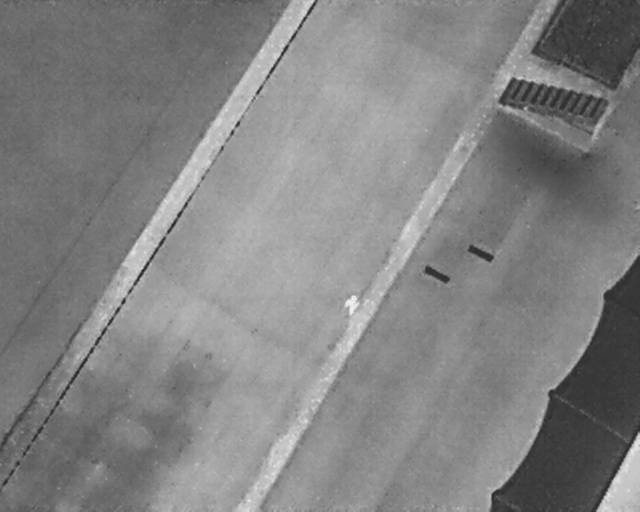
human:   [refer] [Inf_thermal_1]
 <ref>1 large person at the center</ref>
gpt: <box>[[52, 57, 56, 61, 13]]</box>